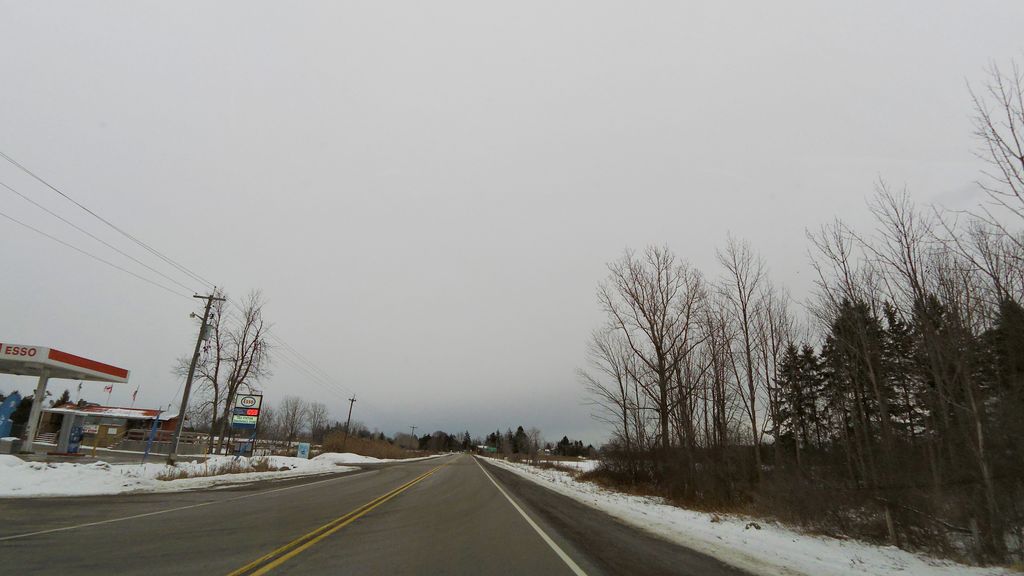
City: hamilton